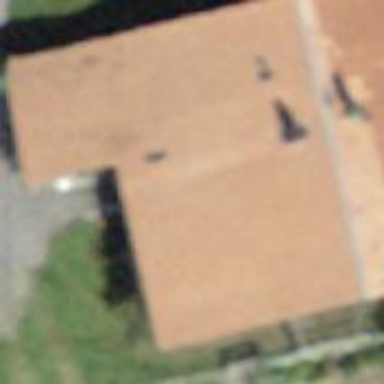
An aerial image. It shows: Farm building.